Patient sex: M
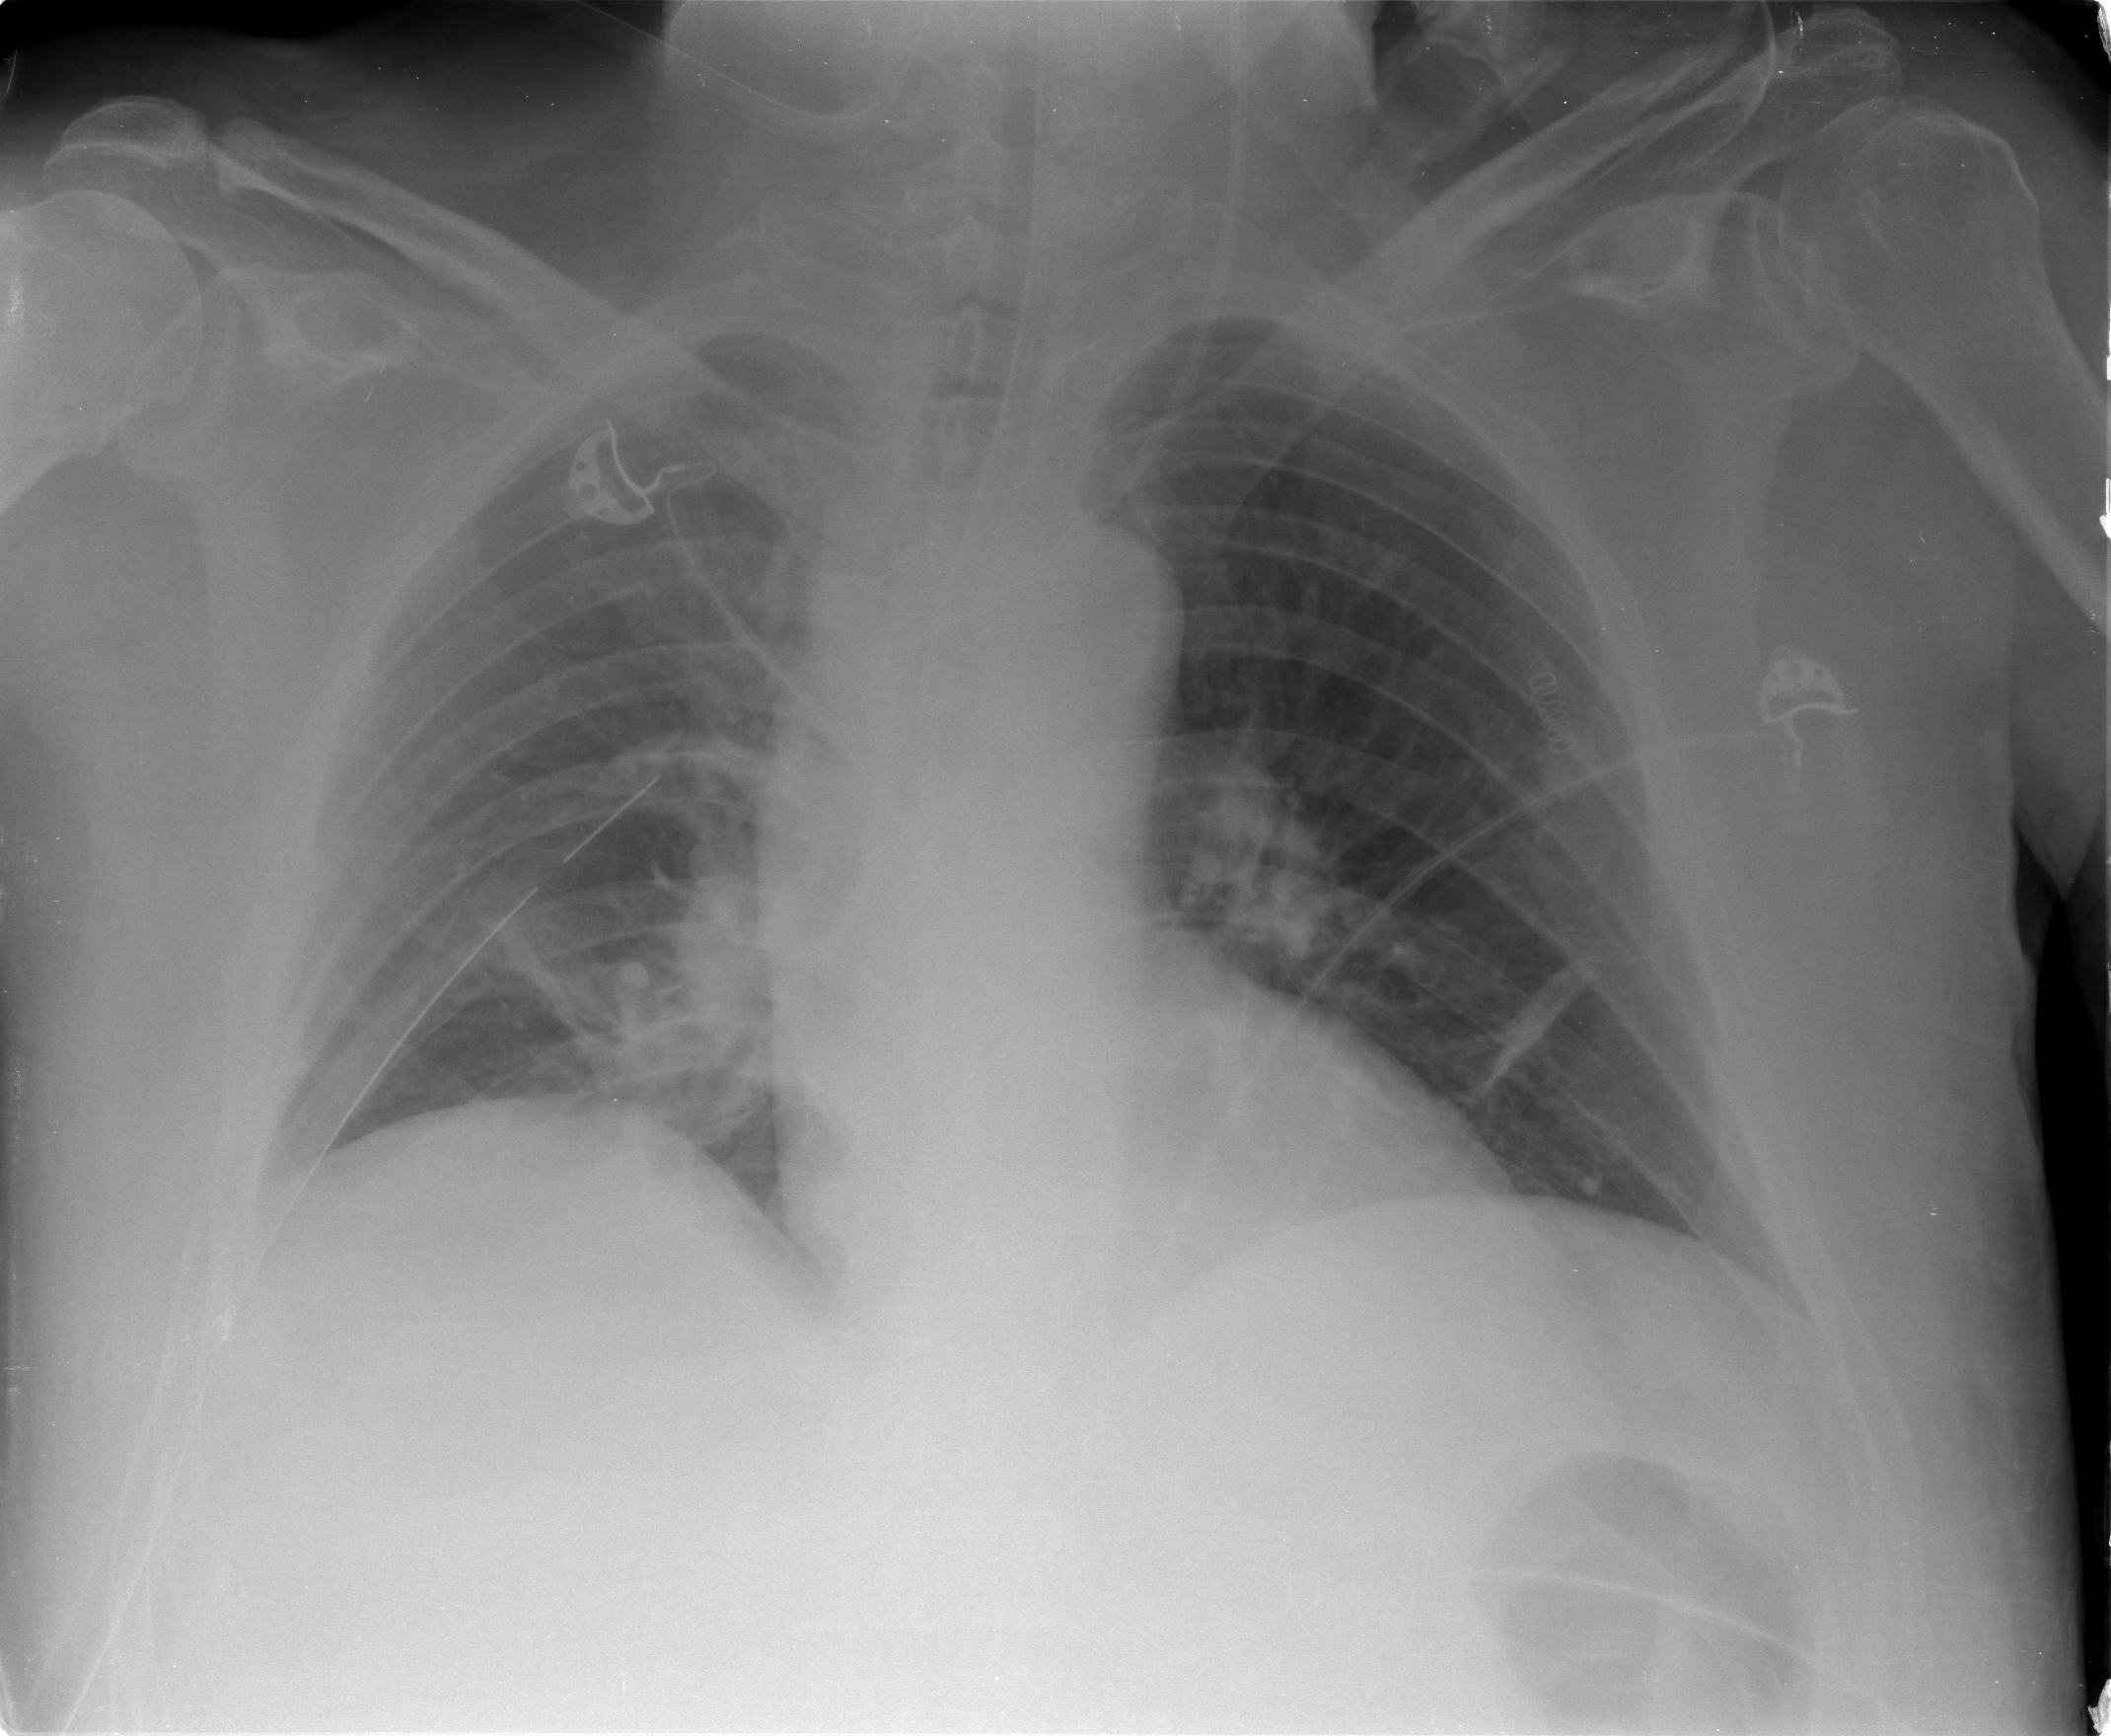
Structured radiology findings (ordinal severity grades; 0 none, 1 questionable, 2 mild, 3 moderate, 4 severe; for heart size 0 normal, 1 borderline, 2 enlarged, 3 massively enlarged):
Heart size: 0
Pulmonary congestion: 0
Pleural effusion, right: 1
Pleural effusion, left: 0
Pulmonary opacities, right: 0
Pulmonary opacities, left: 0
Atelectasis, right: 2
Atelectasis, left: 1